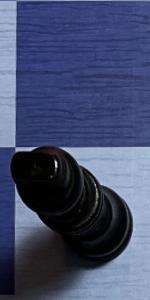
Label: King_Black